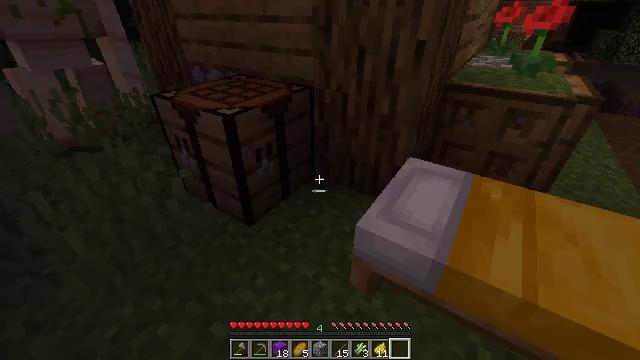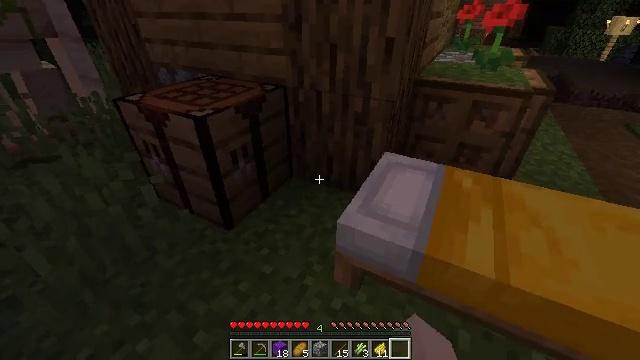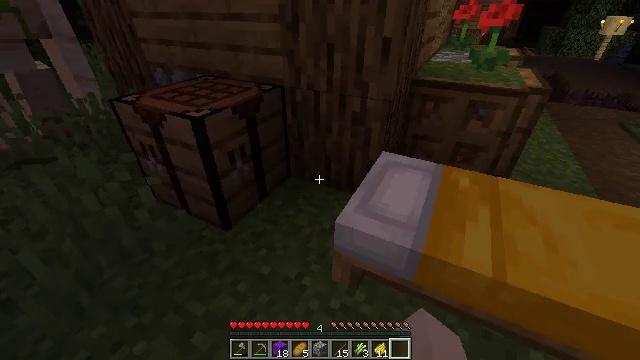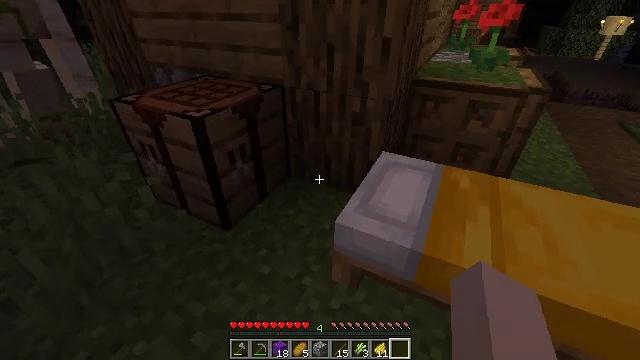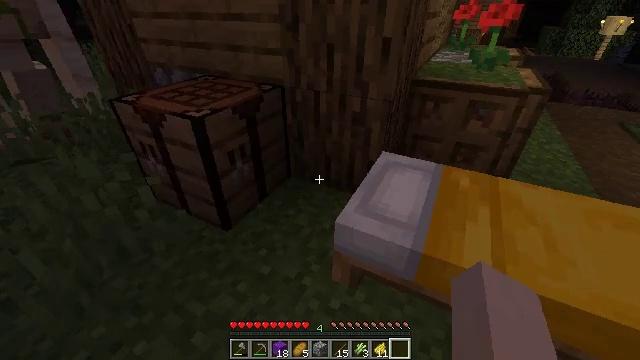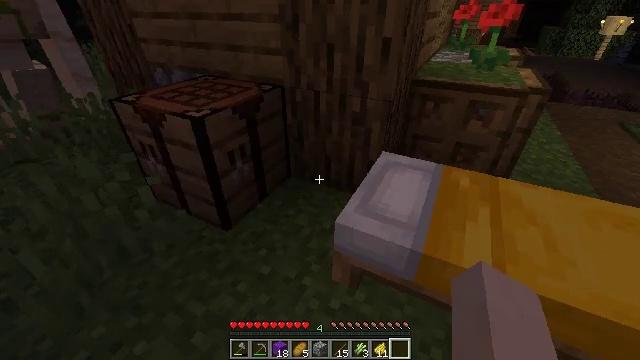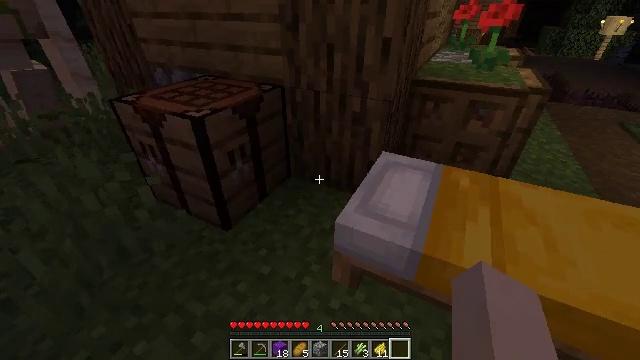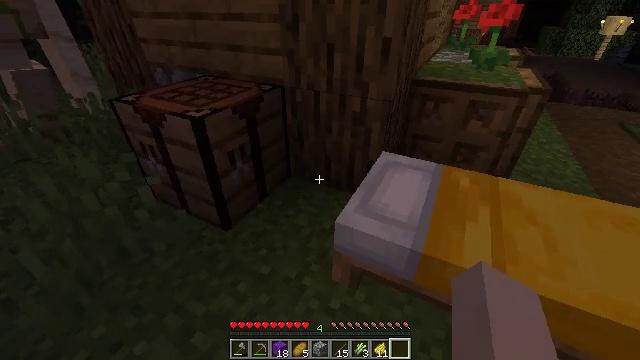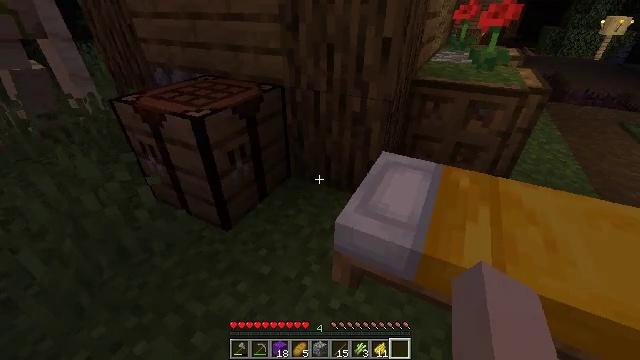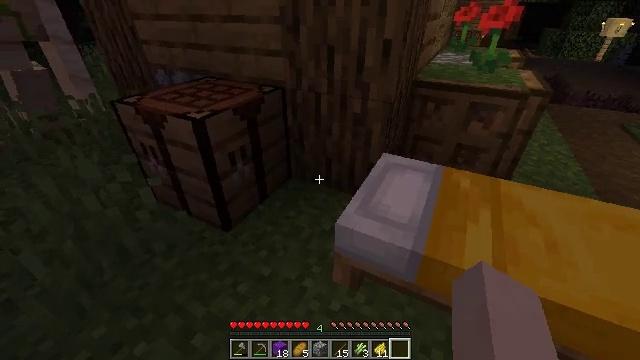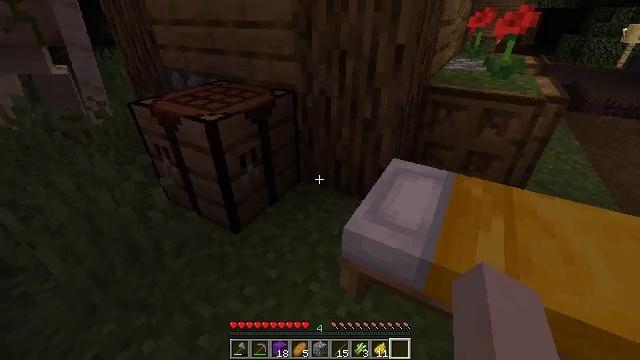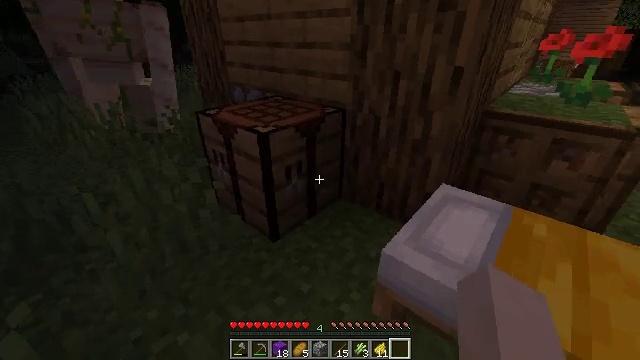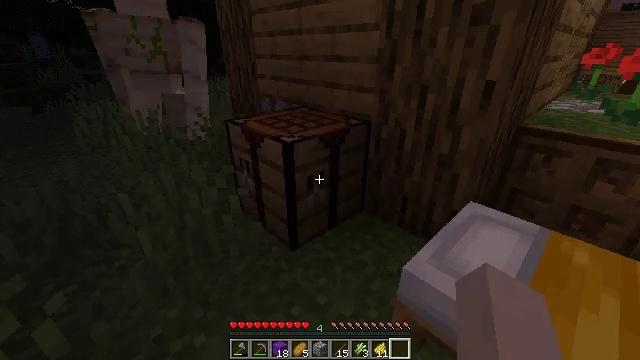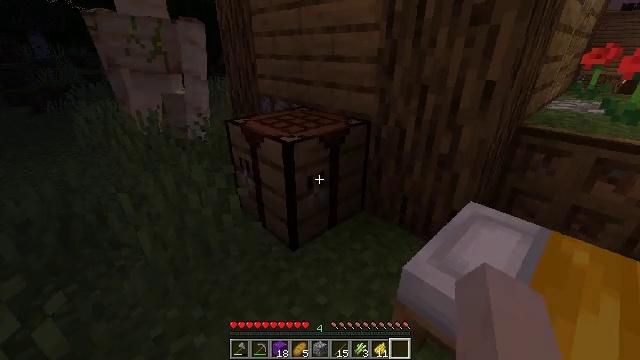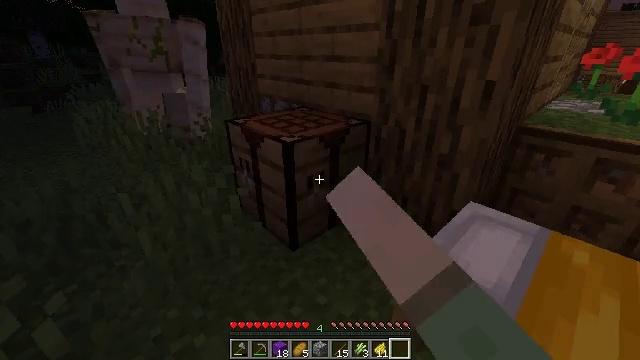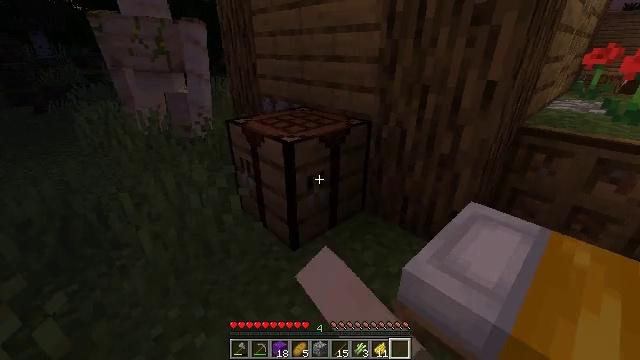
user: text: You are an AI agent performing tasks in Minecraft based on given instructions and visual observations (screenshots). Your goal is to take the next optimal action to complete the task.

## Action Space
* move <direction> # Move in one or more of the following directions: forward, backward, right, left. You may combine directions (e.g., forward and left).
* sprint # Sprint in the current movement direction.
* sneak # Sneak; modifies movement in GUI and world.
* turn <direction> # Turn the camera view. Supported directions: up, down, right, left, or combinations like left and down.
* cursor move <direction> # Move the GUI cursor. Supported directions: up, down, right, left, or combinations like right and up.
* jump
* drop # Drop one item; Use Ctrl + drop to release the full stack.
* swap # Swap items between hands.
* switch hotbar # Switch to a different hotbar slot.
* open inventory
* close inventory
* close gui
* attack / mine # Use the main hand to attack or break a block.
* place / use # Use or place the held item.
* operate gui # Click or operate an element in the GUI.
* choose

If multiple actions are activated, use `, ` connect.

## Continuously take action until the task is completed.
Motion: motion action
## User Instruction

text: Put a banner and purple dye in the crafting grid to craft a purple banner.
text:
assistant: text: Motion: turn right
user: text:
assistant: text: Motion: no_op
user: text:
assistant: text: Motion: use / place
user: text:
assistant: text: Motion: use / place
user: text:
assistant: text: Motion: use / place
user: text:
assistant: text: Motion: no_op
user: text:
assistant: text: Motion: no_op
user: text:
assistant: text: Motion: no_op
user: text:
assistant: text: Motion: no_op
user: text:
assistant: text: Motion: turn left
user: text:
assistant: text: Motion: turn left and up
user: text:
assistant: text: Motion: turn left and up
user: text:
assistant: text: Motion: use / place
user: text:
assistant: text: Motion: use / place
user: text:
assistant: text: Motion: use / place
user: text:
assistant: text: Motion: turn left
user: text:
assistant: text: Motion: no_op
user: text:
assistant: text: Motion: open gui
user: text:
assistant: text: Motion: no_op
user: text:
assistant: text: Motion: no_op
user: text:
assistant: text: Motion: no_op
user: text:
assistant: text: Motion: no_op
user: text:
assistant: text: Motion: cursor move right
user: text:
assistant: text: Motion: no_op
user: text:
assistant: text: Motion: no_op
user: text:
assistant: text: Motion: no_op
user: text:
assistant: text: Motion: no_op
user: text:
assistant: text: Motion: no_op
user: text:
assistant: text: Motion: cursor move left and down
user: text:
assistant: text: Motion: cursor move left and down